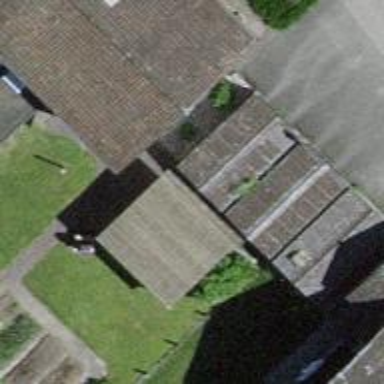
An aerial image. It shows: Garage.